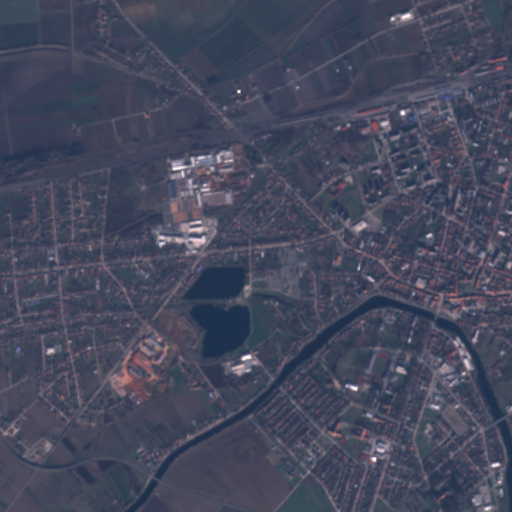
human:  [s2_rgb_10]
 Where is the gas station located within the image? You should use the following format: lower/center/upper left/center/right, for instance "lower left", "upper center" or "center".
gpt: The gas station is located in the lower right of the image.
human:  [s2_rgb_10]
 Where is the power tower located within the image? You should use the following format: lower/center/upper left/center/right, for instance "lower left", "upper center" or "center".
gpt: The power tower is located in the upper left of the image.
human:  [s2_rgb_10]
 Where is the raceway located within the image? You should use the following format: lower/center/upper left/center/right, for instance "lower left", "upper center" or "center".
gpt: The raceway is located in the lower right of the image.
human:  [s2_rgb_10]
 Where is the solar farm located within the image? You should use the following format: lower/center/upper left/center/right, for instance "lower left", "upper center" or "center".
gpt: The solar farm is located in the center left of the image.
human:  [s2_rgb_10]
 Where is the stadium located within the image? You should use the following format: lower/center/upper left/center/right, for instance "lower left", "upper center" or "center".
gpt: The stadium is located in the lower of the image.
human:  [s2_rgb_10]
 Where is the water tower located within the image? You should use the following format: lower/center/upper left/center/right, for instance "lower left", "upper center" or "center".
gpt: The water tower is located in the center right of the image.
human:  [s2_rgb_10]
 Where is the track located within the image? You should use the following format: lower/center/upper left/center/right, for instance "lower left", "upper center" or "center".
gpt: There is no track in the image.